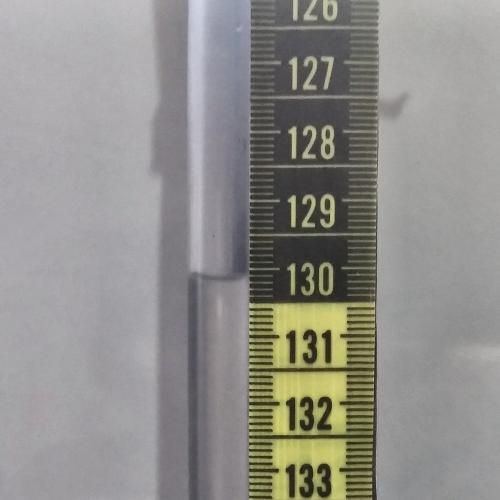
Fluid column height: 130.1 cm